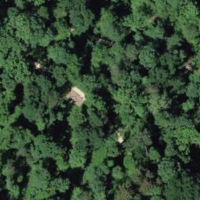
EUNIS habitat code: 41
Species observed at this site:
Certhia brachydactyla
Allium ursinum
Corvus corone
Cyanistes caeruleus
Turdus philomelos
Troglodytes troglodytes
Dendrocopos major
Fringilla coelebs
Regulus ignicapilla
Aegithalos caudatus
Buteo buteo
Sylvia atricapilla
Columba palumbus
Turdus merula
Phylloscopus collybita
Parus major
Erithacus rubecula
Sitta europaea
Garrulus glandarius
Regulus regulus
Picus viridis